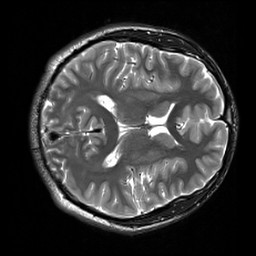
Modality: T2w
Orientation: axial
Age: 18
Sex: male
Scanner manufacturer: siemens
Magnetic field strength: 3 T
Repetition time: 7 s
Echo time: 0.09 s